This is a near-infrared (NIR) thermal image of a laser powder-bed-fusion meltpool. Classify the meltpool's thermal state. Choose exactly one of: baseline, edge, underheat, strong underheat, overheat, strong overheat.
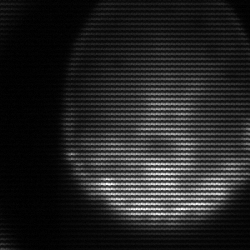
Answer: edge